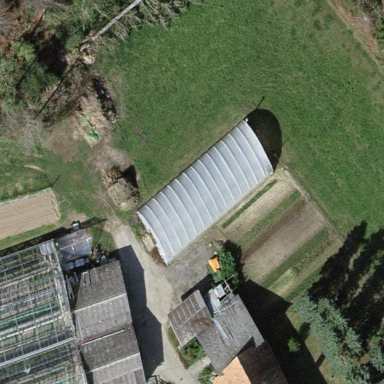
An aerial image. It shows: Greenhouse.